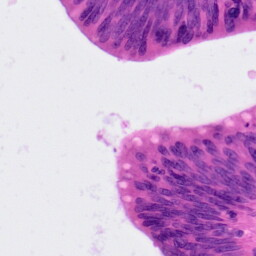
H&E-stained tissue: Colon